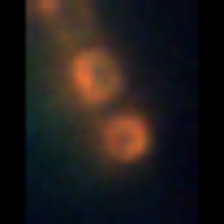
Taxon: Chaetoceros
Group: Diatoms